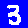
Digit: 3